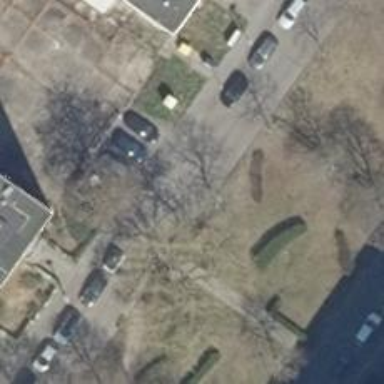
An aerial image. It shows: Residential road with concrete plates surface. There is parking lane on the right side.